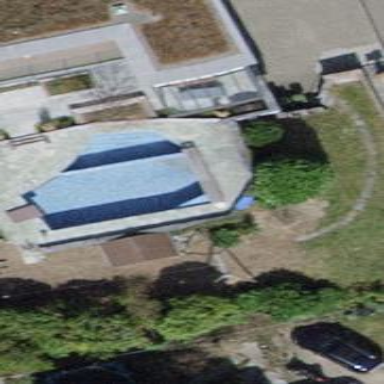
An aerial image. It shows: Swimming pool located in leisure land.